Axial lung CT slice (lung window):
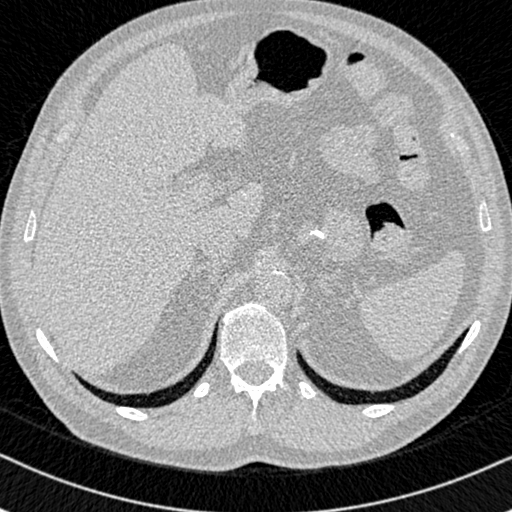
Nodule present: no